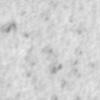
Label: no_change